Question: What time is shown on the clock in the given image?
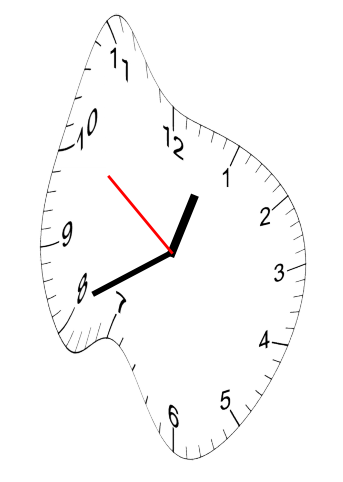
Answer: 12:40:51